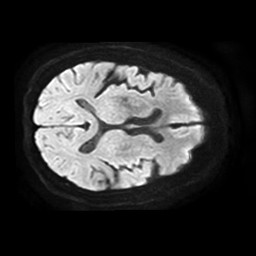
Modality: TRACE
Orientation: axial
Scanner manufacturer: philips
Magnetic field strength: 1.5 T
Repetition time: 3.88 s
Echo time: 0.09955 s